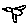
Label: bird